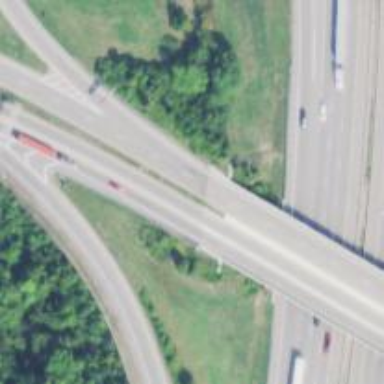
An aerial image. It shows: This image shows trunk highway that functions as expressway.